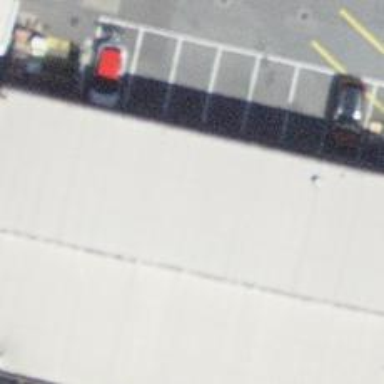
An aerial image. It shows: Supermarket.